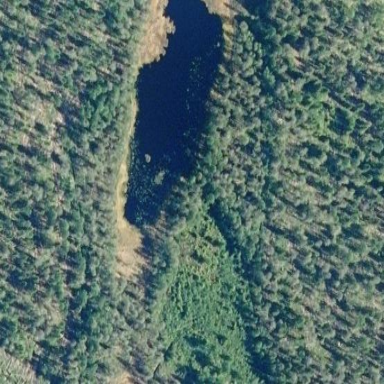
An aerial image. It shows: Serene lake.